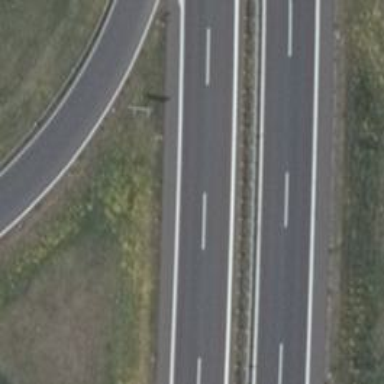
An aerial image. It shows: Asphalt motorway of trunk classification.